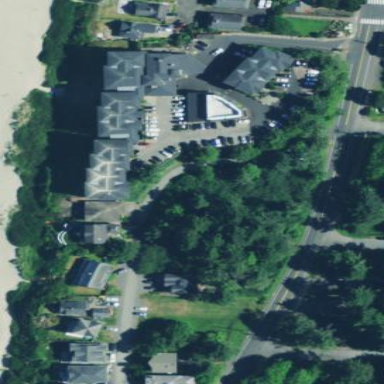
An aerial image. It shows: Hotel offering tourism services.